Interaction volume radius: 10 \u00c5
Interaction volume height: 40 \u00c5
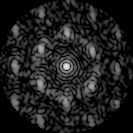
Disorder parameter: 0.5855